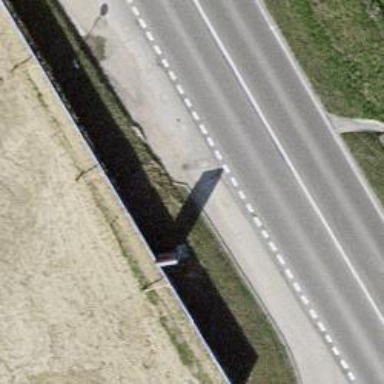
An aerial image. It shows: Lift gate barrier.